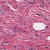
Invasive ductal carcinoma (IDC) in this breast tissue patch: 1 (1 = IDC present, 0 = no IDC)